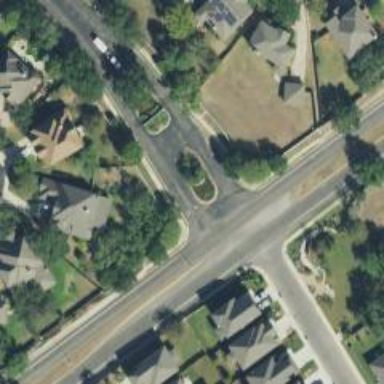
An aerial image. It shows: Smooth asphalt road in residential area.